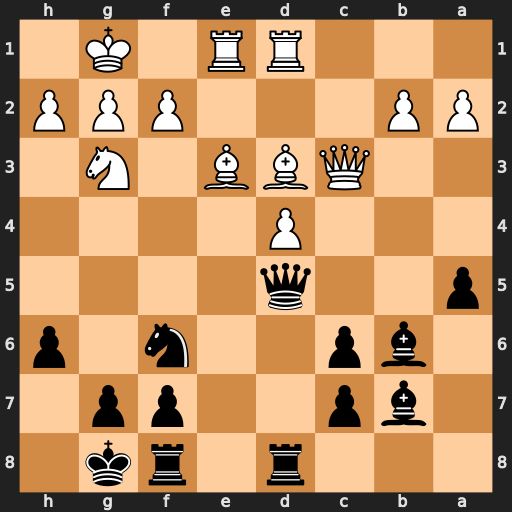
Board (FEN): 3r1rk1/1bp2pp1/1bp2n1p/p2q4/3P4/2QBB1N1/PP3PPP/3RR1K1
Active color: b
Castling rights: -
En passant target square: -
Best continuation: c5 Bf1 cxd4 Rxd4 Bxd4